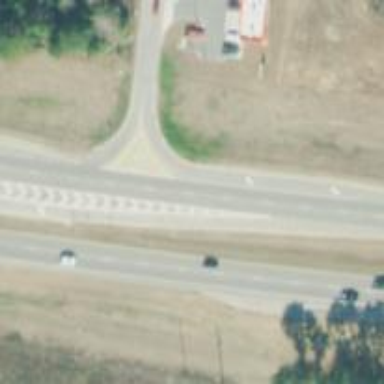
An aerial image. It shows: Trunk link highway.